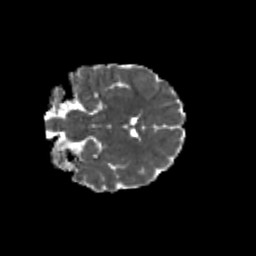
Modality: MD
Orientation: coronal
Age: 8
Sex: female
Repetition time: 9.512 s
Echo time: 0.089 s